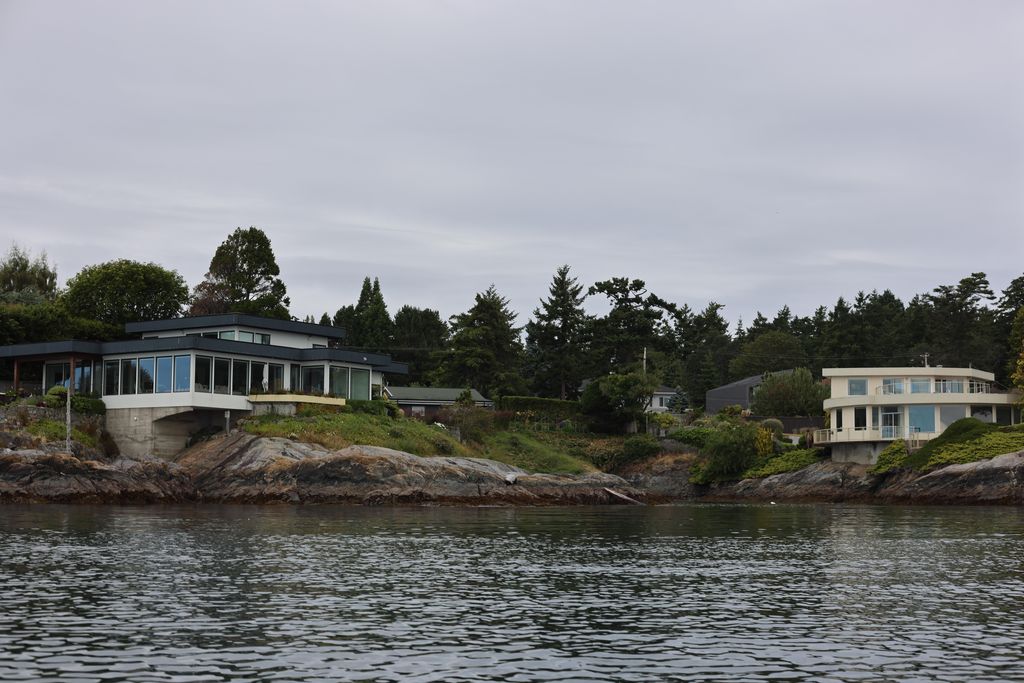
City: victoria